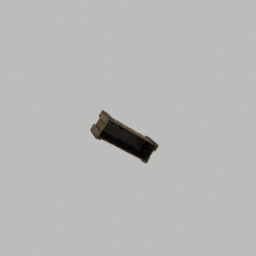
Label: mechanical